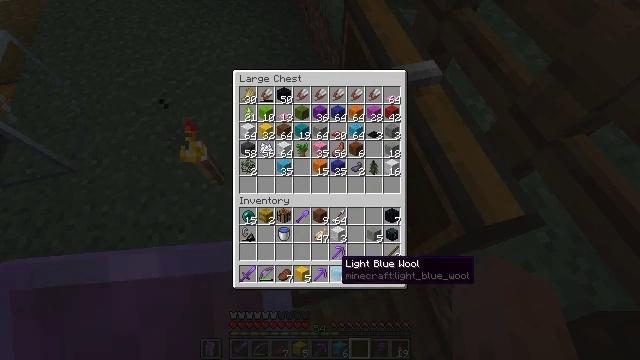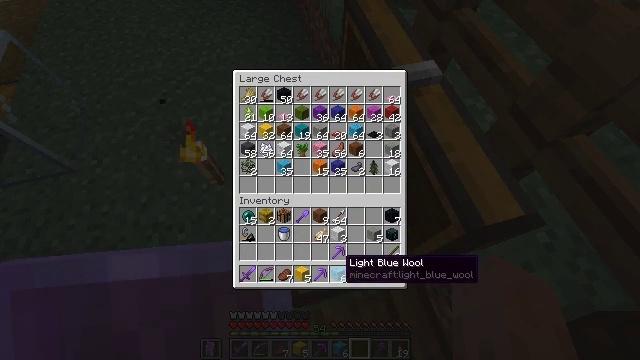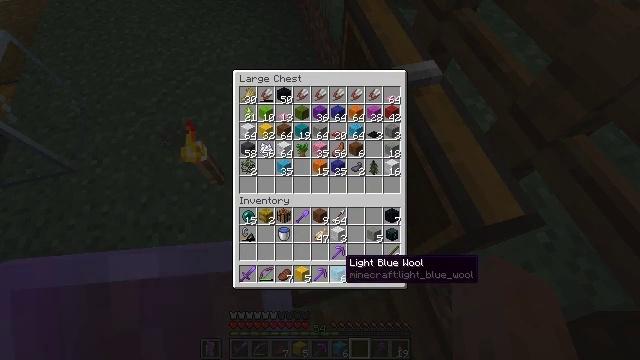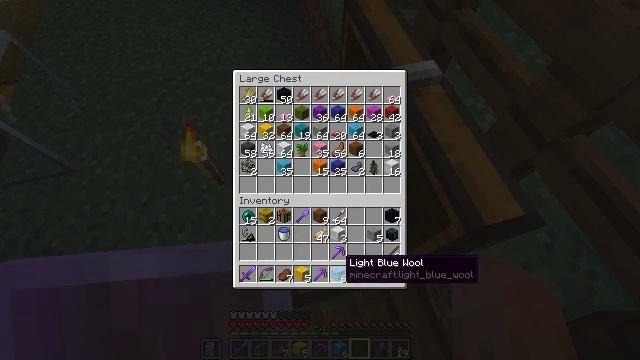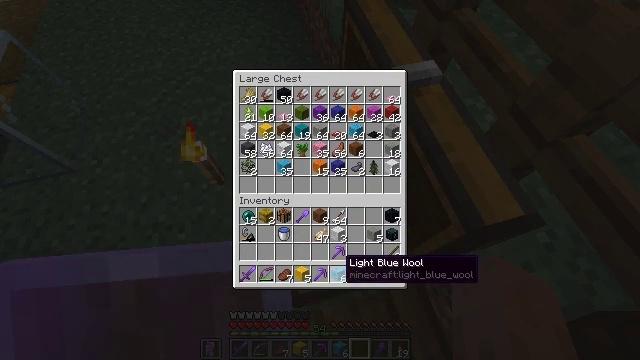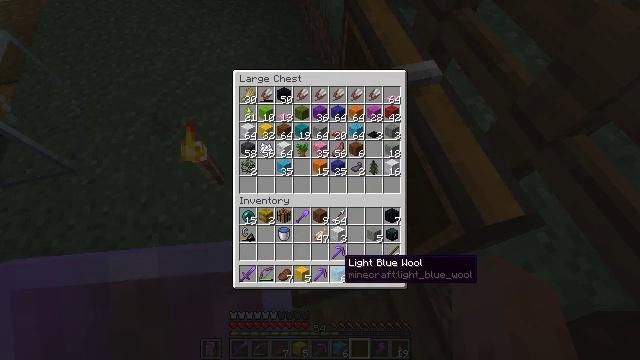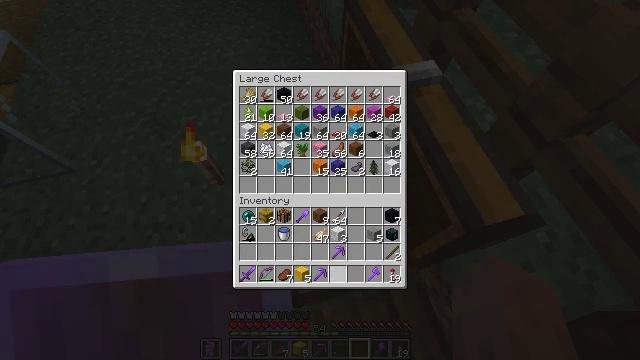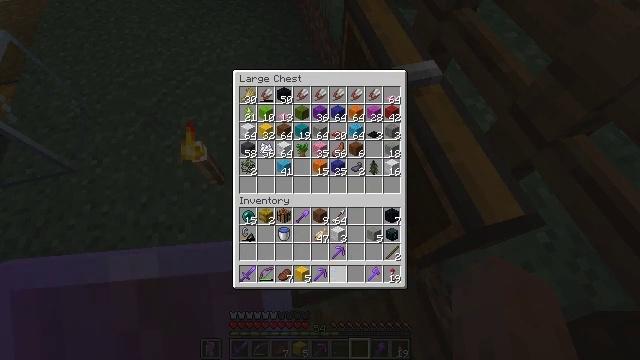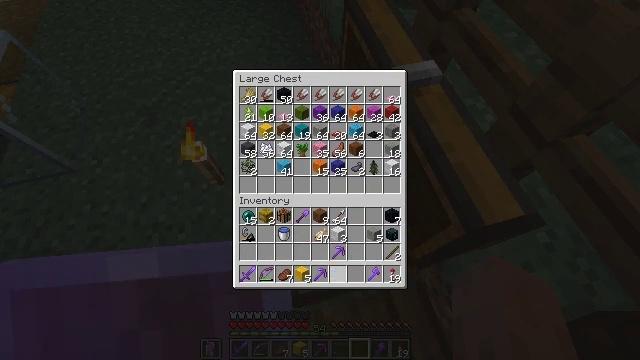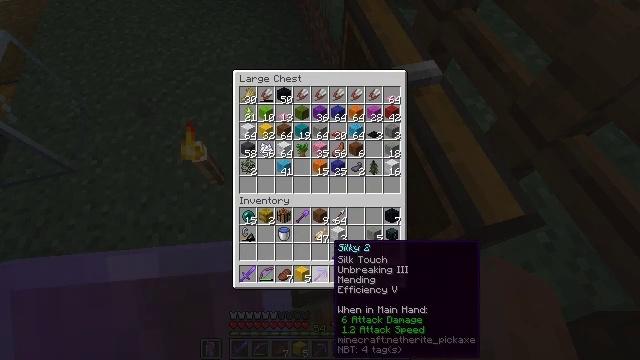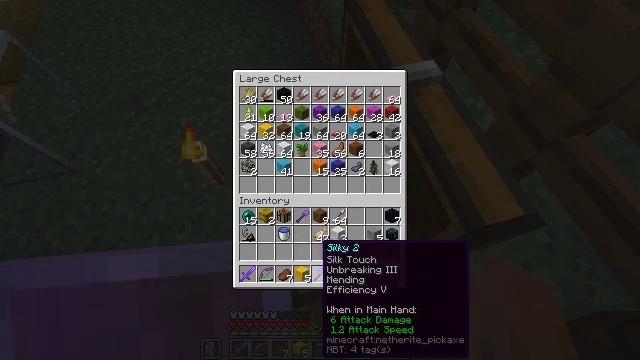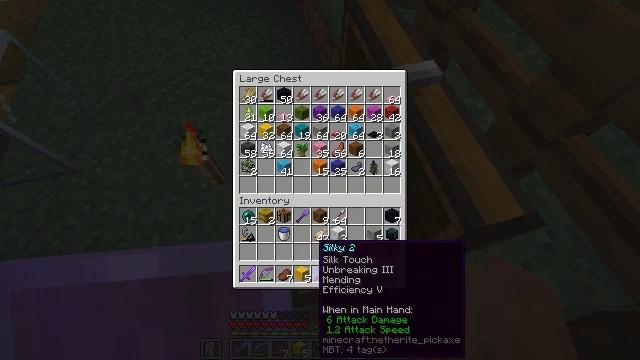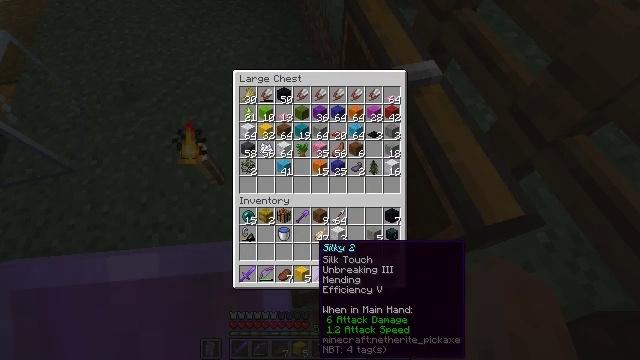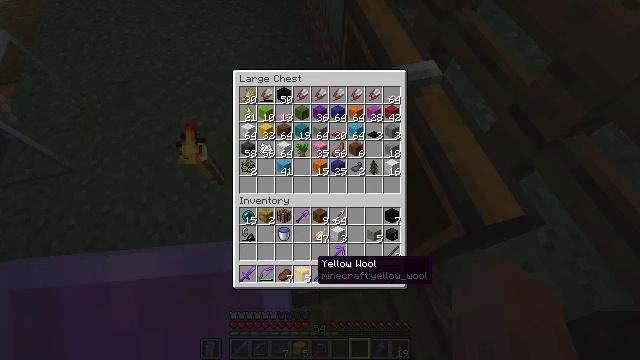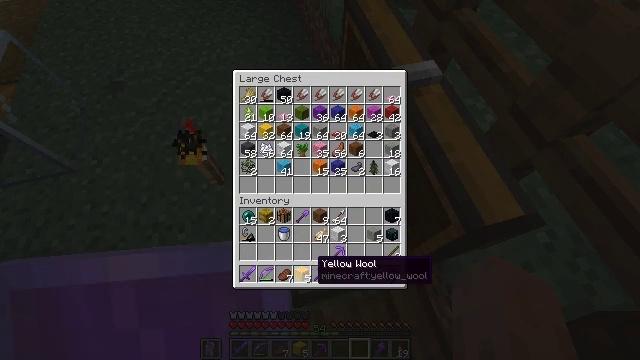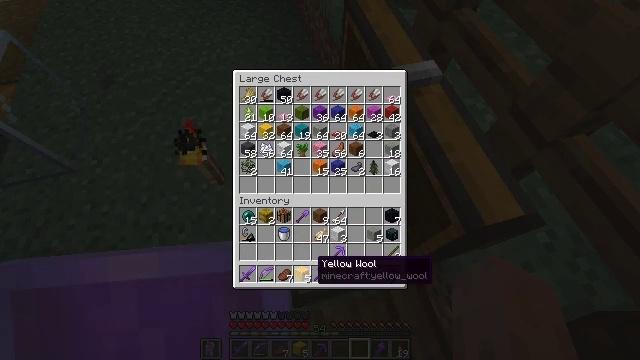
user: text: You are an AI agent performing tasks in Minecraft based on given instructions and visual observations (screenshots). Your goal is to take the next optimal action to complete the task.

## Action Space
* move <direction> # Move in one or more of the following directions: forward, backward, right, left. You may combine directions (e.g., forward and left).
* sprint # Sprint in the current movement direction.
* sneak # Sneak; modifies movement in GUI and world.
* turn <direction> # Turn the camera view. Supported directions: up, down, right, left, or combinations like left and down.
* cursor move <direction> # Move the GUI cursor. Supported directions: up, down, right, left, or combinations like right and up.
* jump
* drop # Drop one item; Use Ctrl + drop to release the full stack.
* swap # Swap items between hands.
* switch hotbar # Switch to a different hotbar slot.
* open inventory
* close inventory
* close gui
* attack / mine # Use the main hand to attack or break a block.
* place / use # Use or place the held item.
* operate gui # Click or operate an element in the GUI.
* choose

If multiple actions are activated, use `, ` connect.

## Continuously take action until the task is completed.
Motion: motion action
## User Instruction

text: Kill mobs.
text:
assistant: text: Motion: sneak
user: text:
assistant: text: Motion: sneak
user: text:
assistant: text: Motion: sneak
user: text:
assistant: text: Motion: sneak
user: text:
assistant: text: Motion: sneak
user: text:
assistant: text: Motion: sneak, attack / mine
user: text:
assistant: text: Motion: sneak, attack / mine
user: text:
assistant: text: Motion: sneak, attack / mine
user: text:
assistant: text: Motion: sneak, turn left
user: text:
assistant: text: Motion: sneak, turn left
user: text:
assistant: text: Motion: sneak
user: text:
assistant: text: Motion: sneak
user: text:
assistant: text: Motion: sneak
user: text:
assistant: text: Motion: sneak
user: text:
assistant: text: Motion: sneak
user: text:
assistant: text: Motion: sneak
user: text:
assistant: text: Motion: sneak
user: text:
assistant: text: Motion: sneak
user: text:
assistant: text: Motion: sneak
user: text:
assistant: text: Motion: sneak, attack / mine
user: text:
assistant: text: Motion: sneak, attack / mine
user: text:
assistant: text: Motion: sneak, attack / mine
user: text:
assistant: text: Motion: sneak, turn right and up
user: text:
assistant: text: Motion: sneak, turn right and up
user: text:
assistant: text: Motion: sneak
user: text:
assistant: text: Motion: sneak
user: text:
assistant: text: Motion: sneak
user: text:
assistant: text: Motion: sneak
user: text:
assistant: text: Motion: sneak
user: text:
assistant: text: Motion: sneak